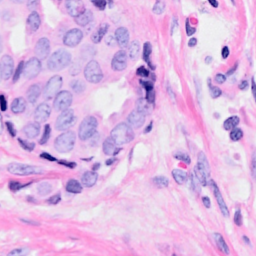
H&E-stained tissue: Breast